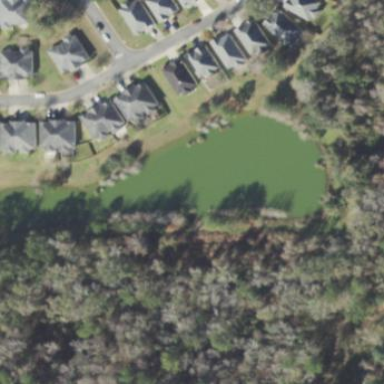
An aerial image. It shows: Peaceful pond surrounded by nature.